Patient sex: M
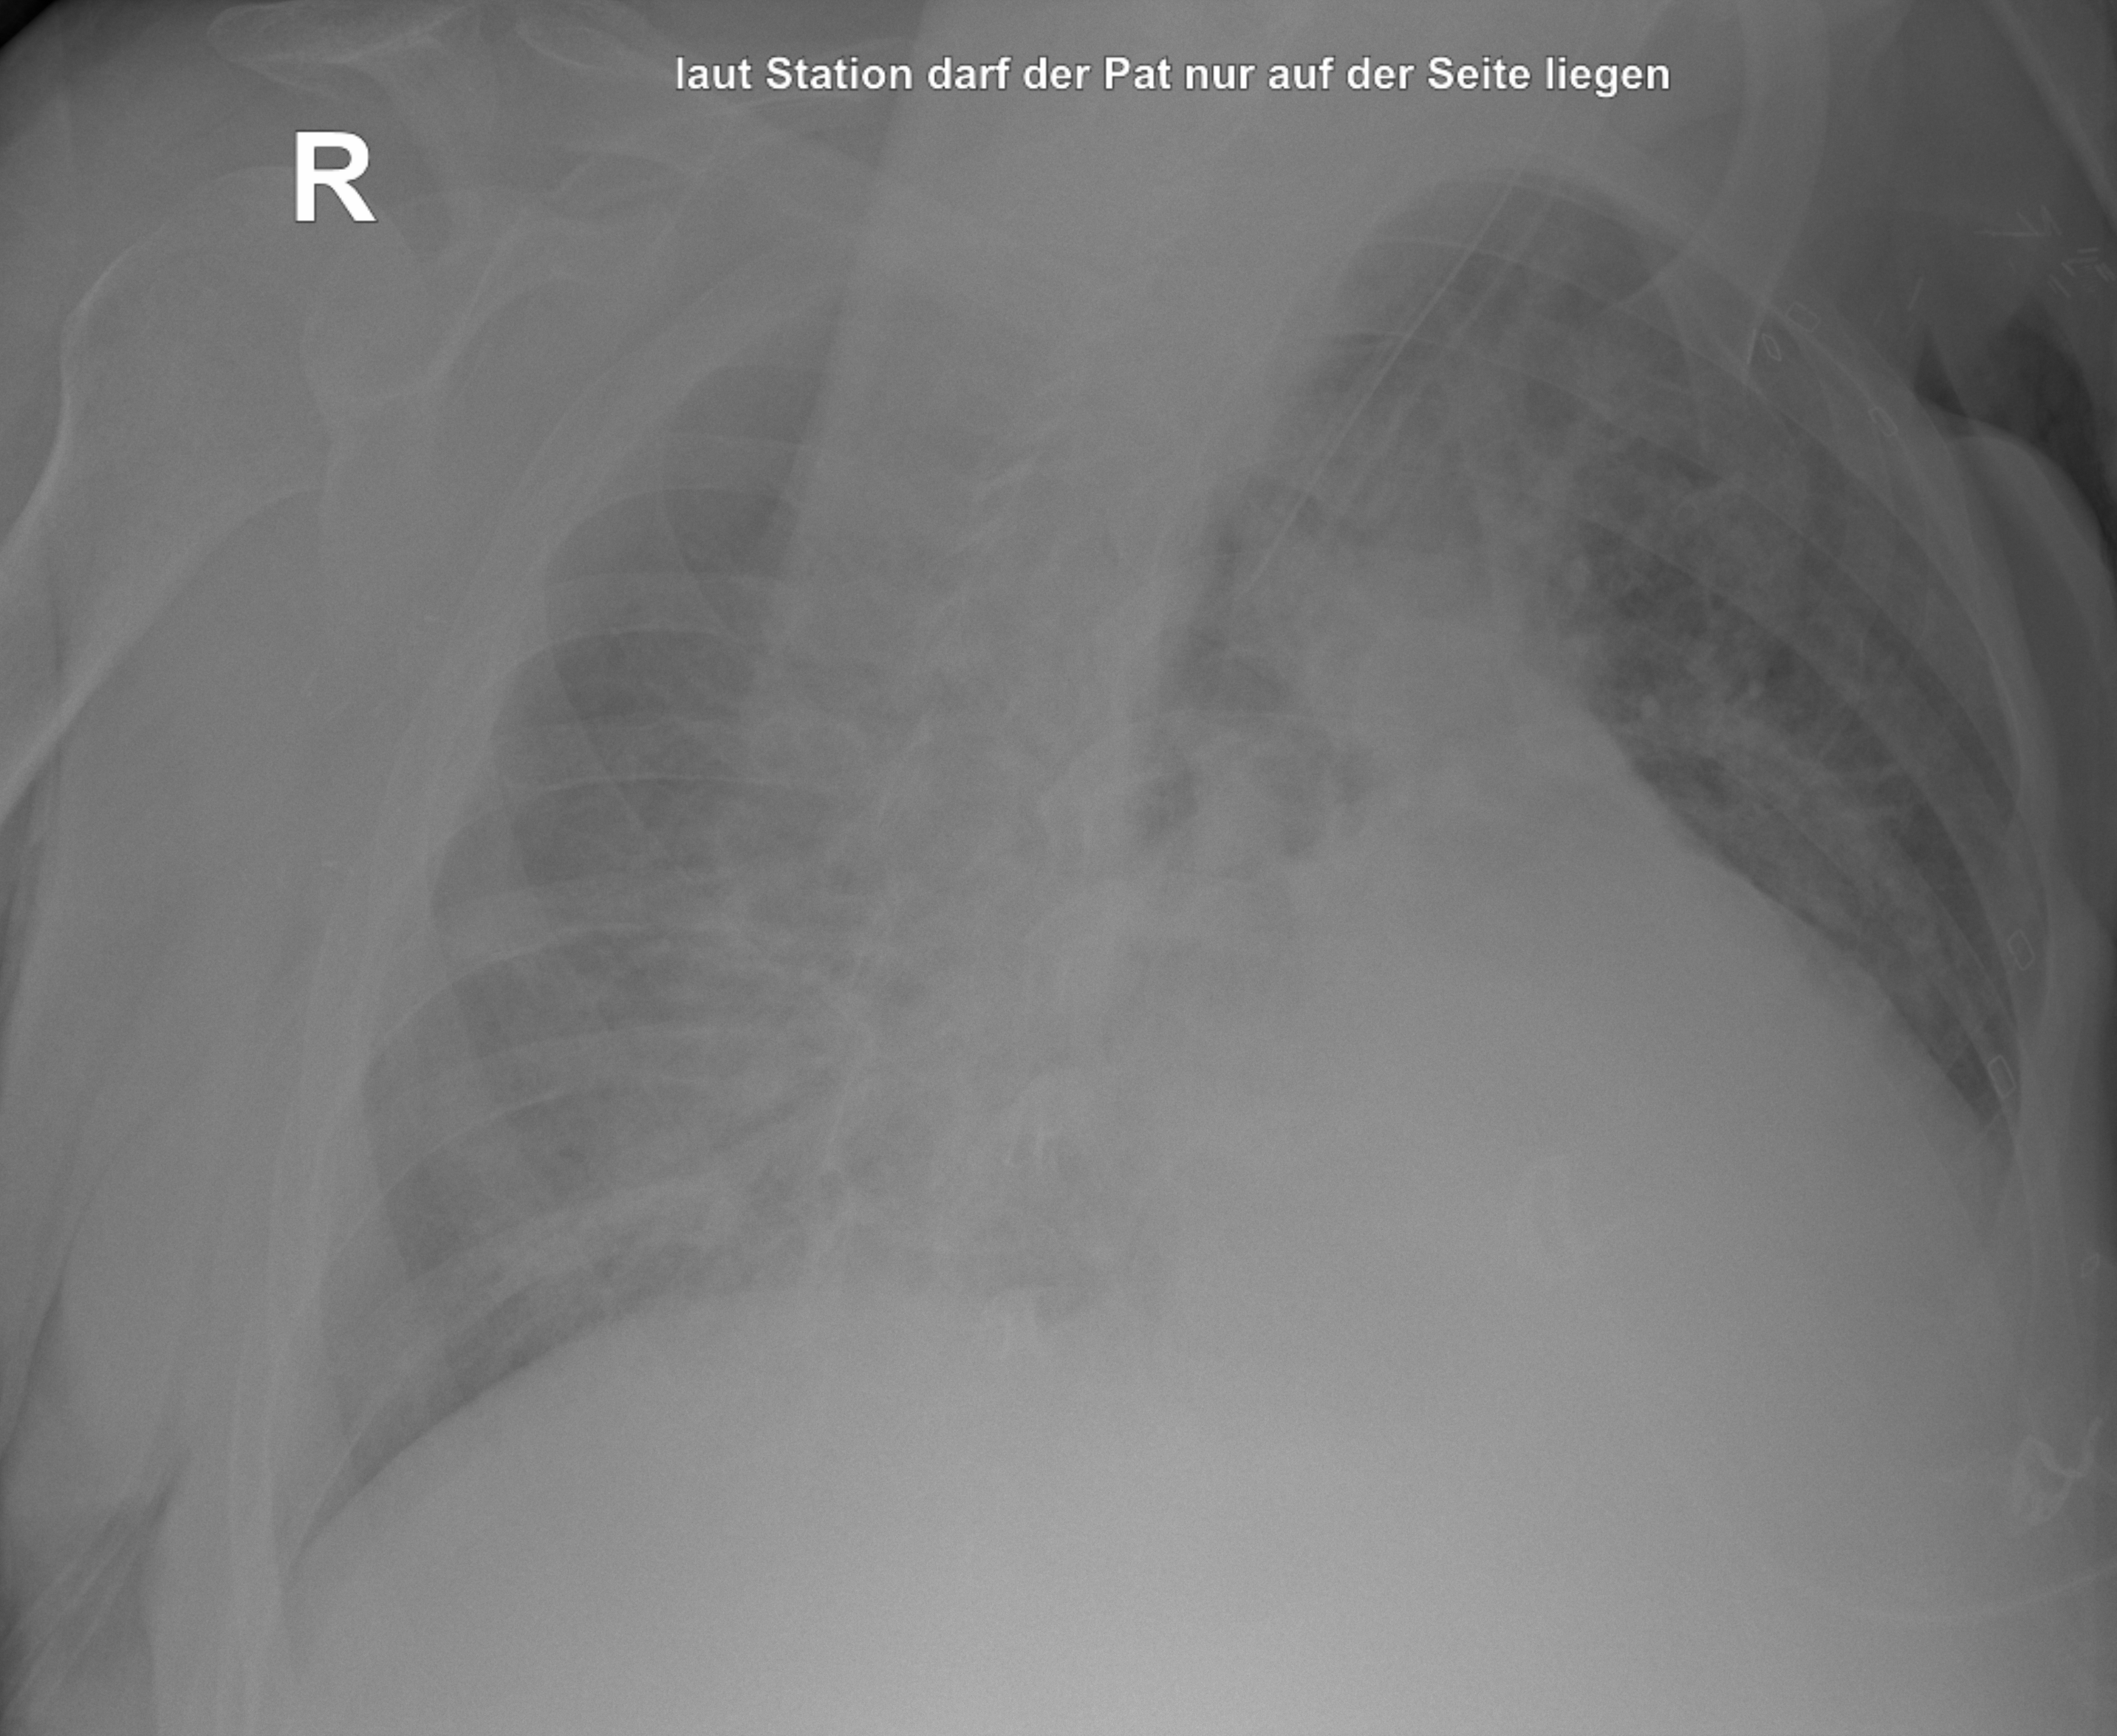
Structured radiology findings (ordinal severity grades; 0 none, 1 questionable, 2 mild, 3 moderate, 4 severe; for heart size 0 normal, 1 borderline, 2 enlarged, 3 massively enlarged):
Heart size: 2
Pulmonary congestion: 3
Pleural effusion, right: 0
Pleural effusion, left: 2
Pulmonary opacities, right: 3
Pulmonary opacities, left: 2
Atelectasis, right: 3
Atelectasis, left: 2